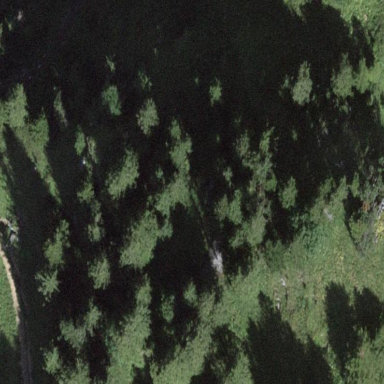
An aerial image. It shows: Forest dominated by needle-leaved trees.